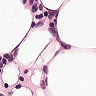
Metastatic tissue present: no